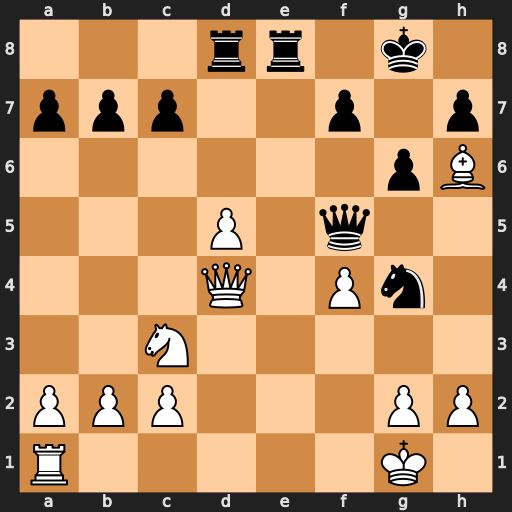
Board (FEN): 3rr1k1/ppp2p1p/6pB/3P1q2/3Q1Pn1/2N5/PPP3PP/R5K1
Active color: w
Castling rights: -
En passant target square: -
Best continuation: Qg7#